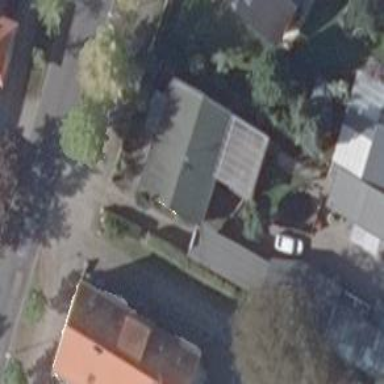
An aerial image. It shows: Building with gabled roof oriented along and colored green.